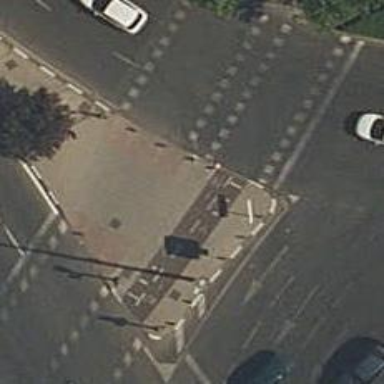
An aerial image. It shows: Cycleway with paving stones surface. The cycleway is made of concrete.